Question:
This is the representation of prototype chain when I created two instances of Book constructor. The screen-shot is taken from "High Performance Javascript - N.C.Jakas".
My confusion is about the Book constructor given in the middle (the yellow box with the heading "Book"). As every function in javascript is an instance of Function prototype, shouldn't this box (Book) has a property linking it to prototype of .?
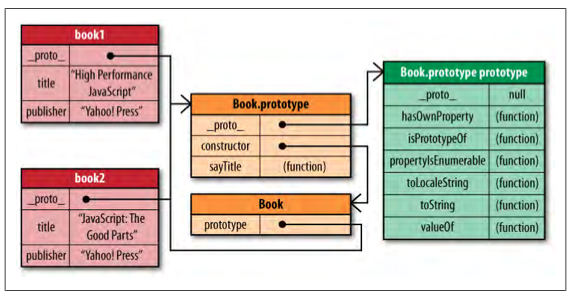
Answer: Probably that was left out as a simplification. Adding 'Function' to the diagram would distract from the main point the author wants to make (the relationship between the user-created classes).
Additionally it would lead to the question what '_proto_' of 'Function' would be, crowding the image further.
The author probably thought the diagram and all the displayed relations were already confusing enough in its current form.